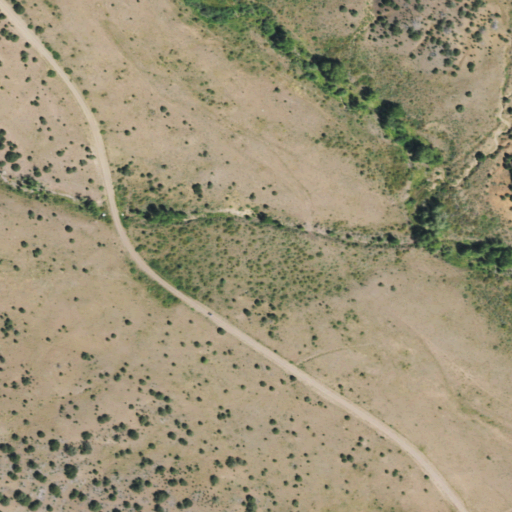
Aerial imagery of valley in Colorado named Pine Cone Gulch containing shrub and evergreen forest